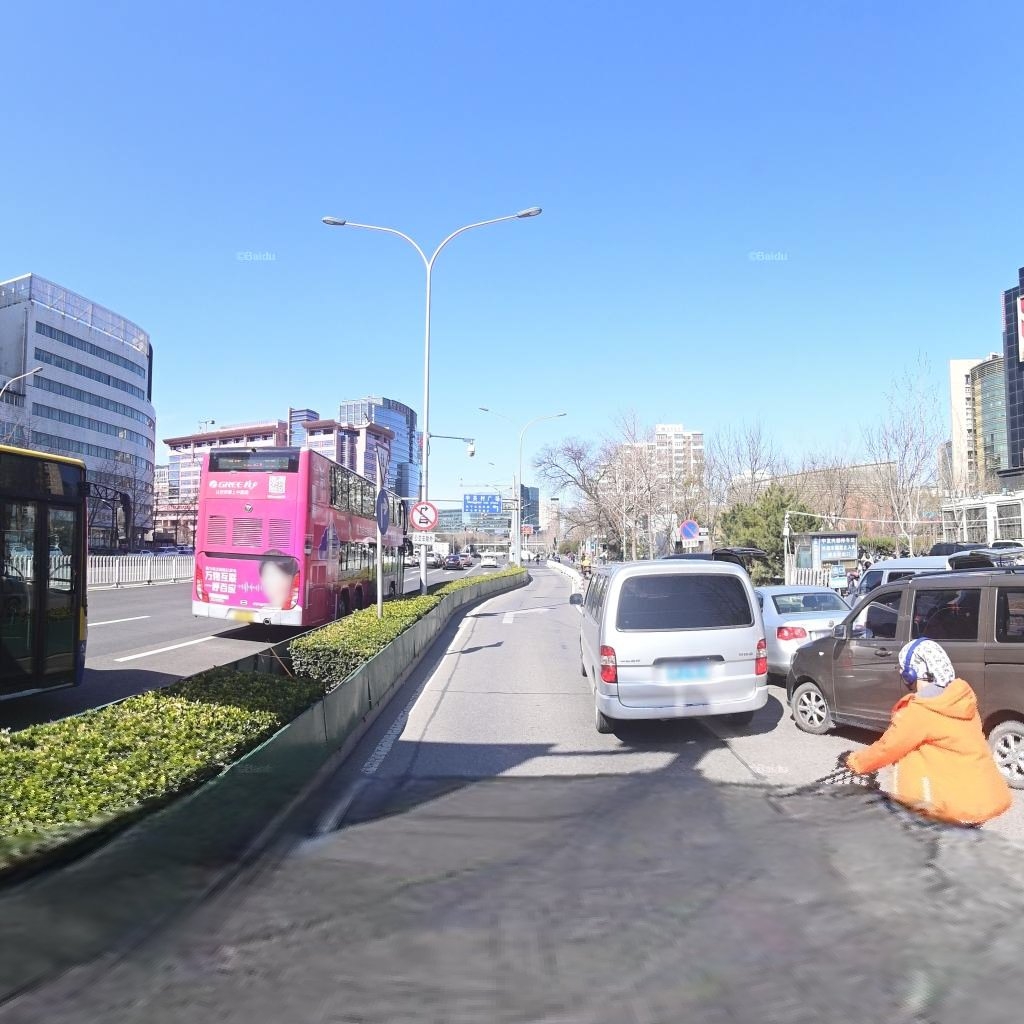
Region: Haidian
Road damage annotations: longitudinal patch, longitudinal patch, transverse patch